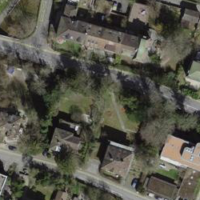
EUNIS habitat code: 54
Species observed at this site:
Buxus sempervirens